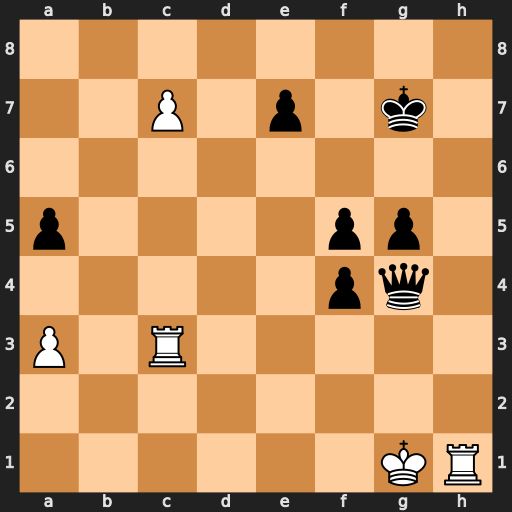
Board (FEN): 8/2P1p1k1/8/p4pp1/5pq1/P1R5/8/6KR
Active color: w
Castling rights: -
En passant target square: -
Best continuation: Kf2 f3 c8=Q Qg2+ Ke3